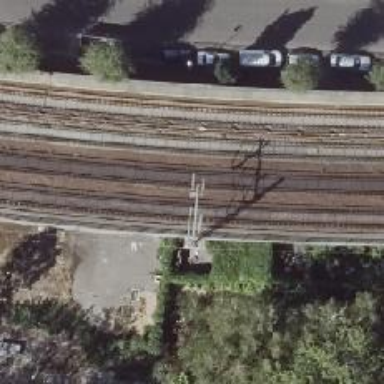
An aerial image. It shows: Viaduct bridge carrying electrified rail line with contact line. The rail line is ballastless.